Interaction volume radius: 5 \u00c5
Interaction volume height: 40 \u00c5
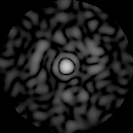
Disorder parameter: 0.8159